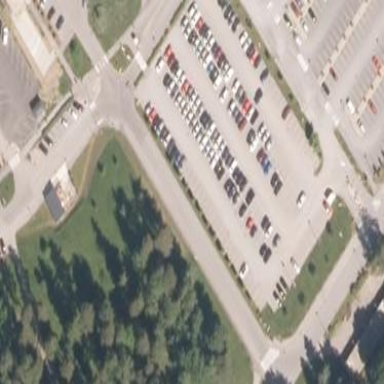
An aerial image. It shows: Parking space is available.